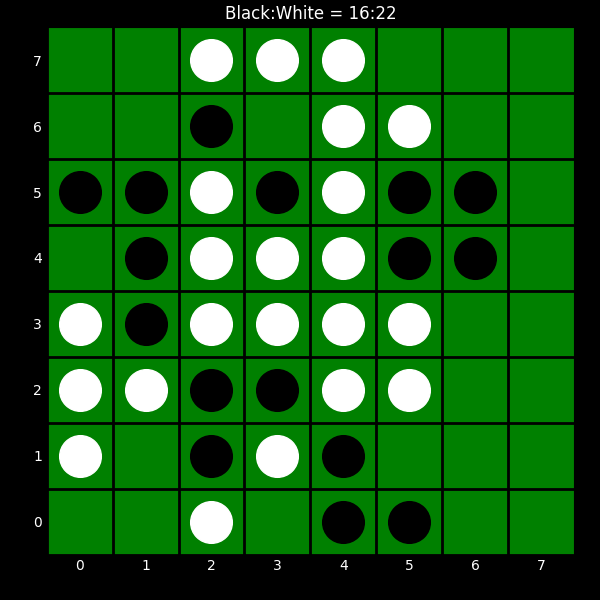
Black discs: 16
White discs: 22